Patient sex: M
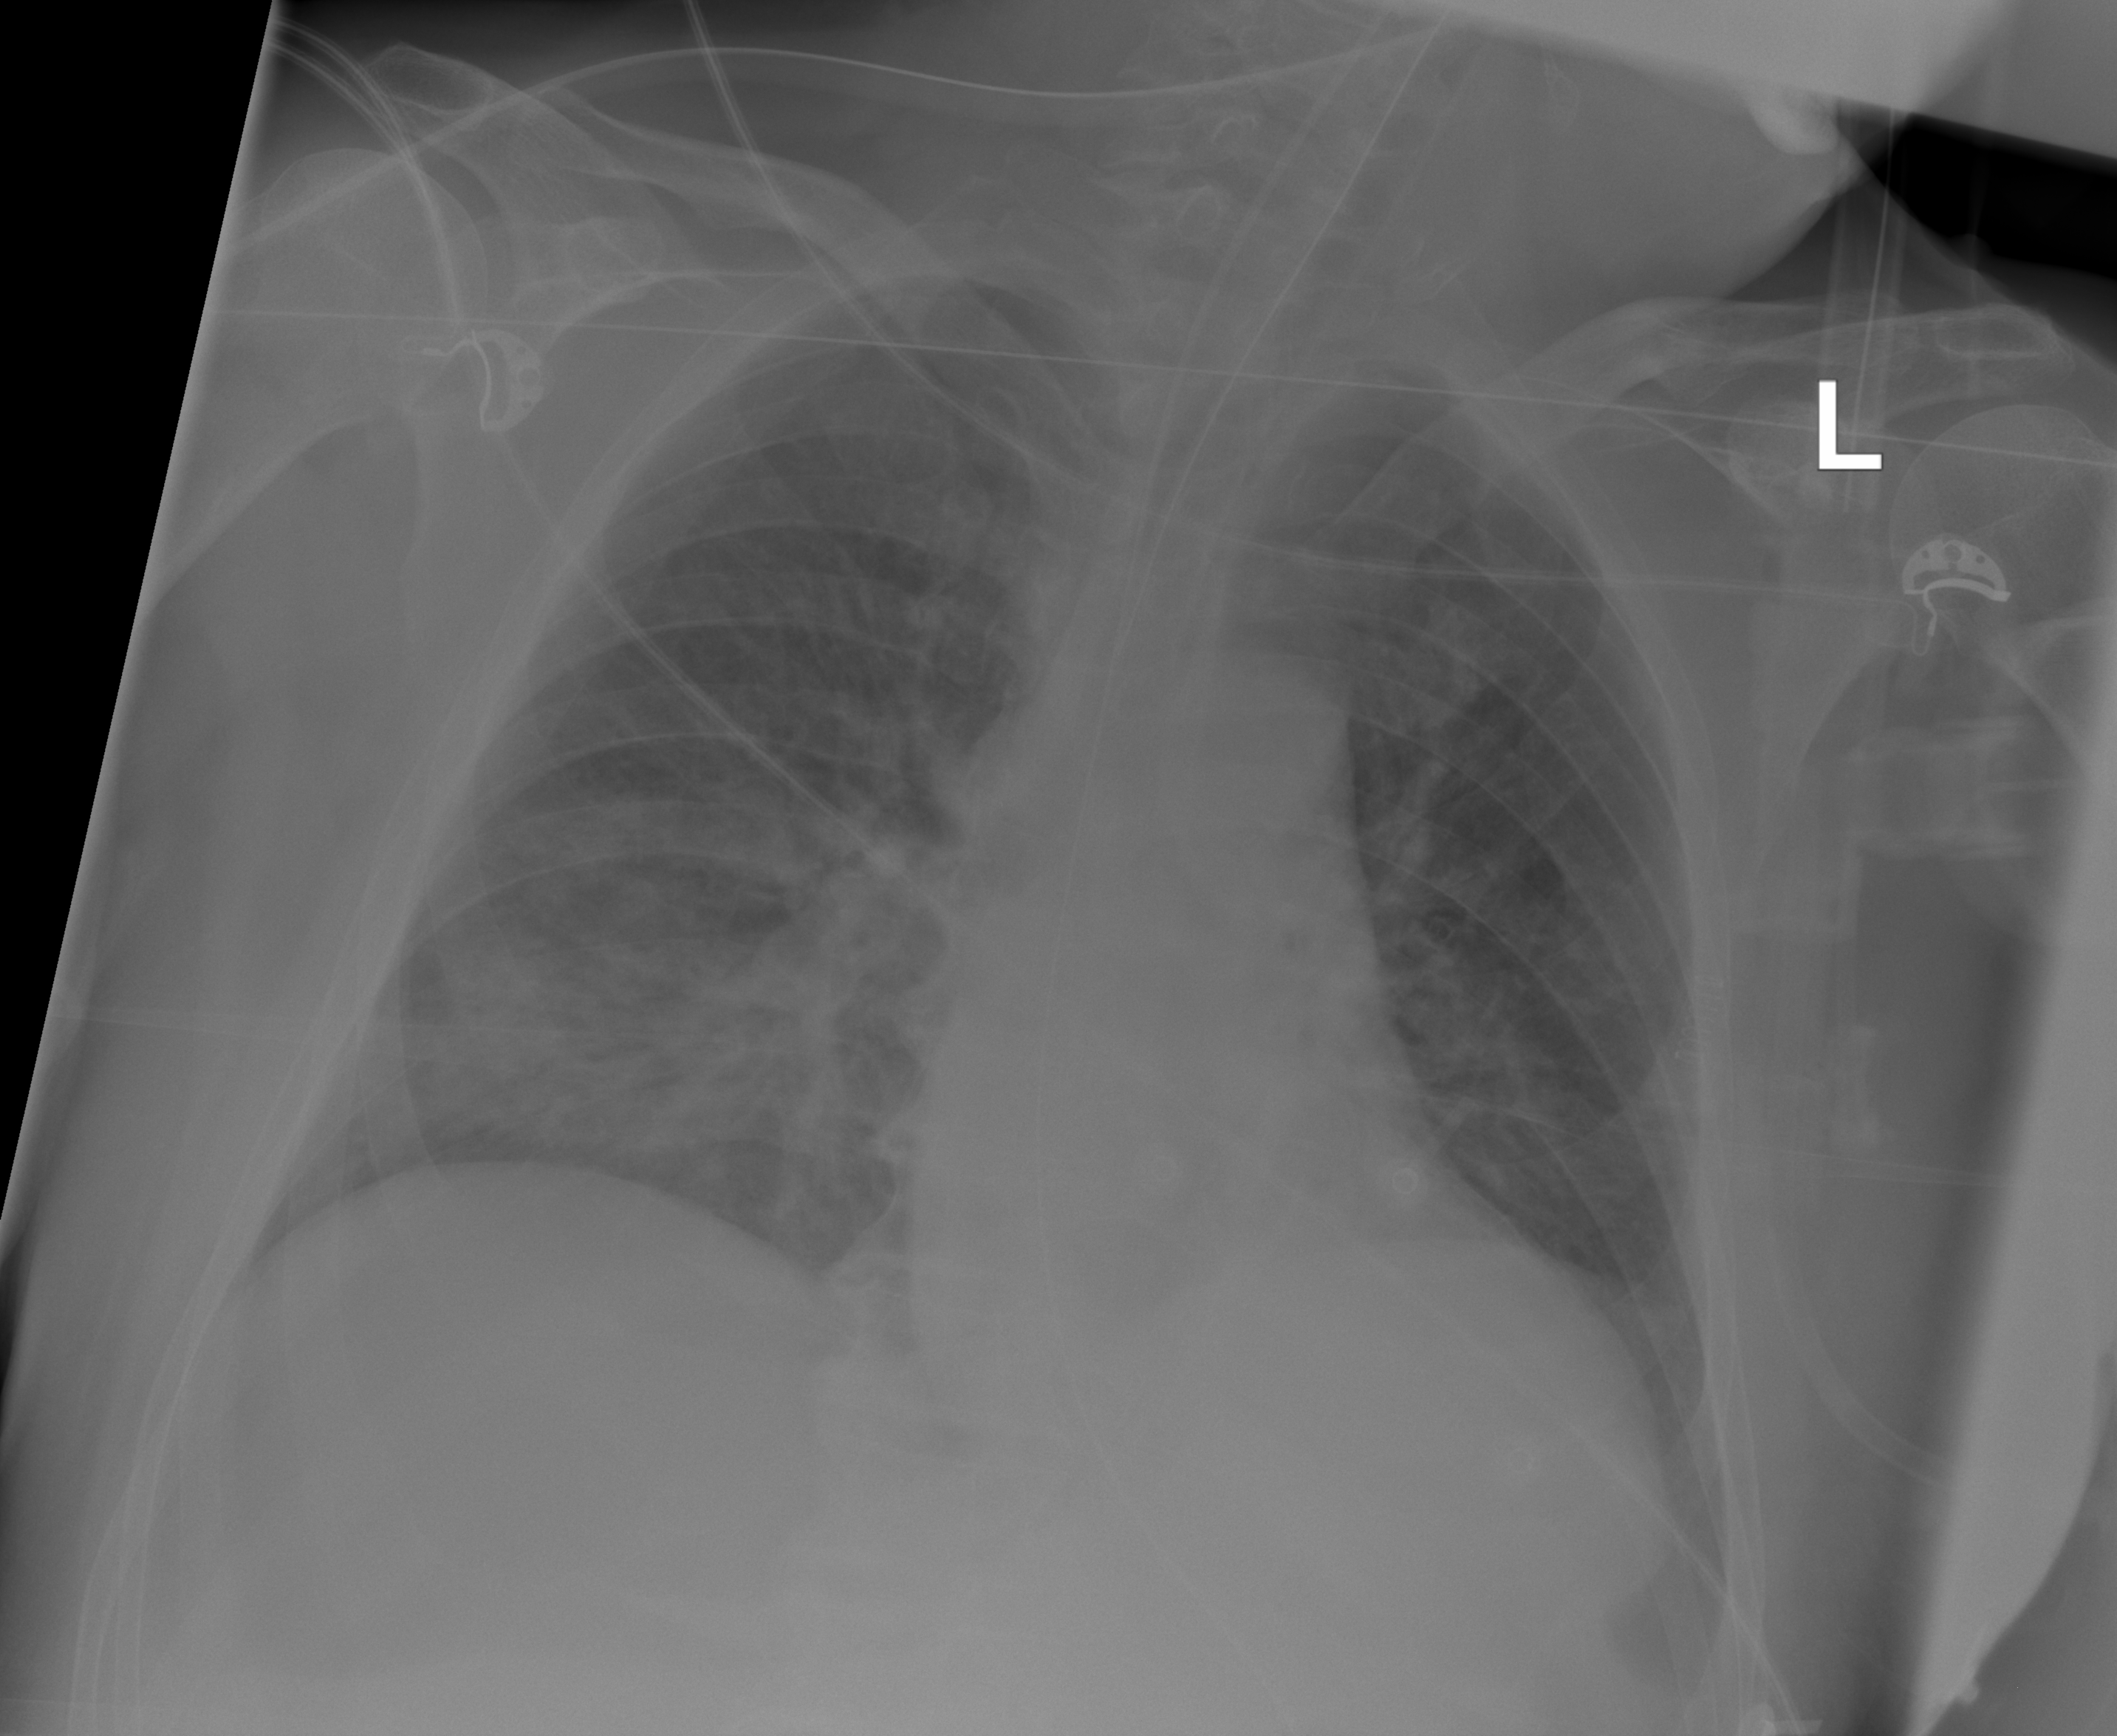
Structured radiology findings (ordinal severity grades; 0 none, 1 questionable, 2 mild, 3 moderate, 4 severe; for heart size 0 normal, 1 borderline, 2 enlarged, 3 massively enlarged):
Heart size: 1
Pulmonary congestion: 0
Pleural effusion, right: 0
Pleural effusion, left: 0
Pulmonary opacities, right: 3
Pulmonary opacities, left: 2
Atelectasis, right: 2
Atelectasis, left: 0